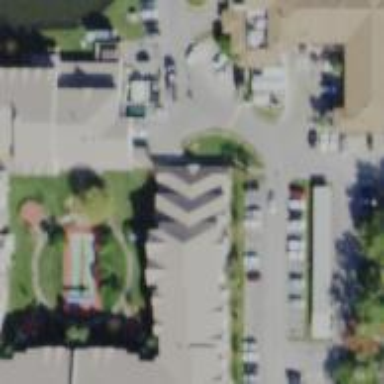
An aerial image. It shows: Parking space.